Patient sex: F
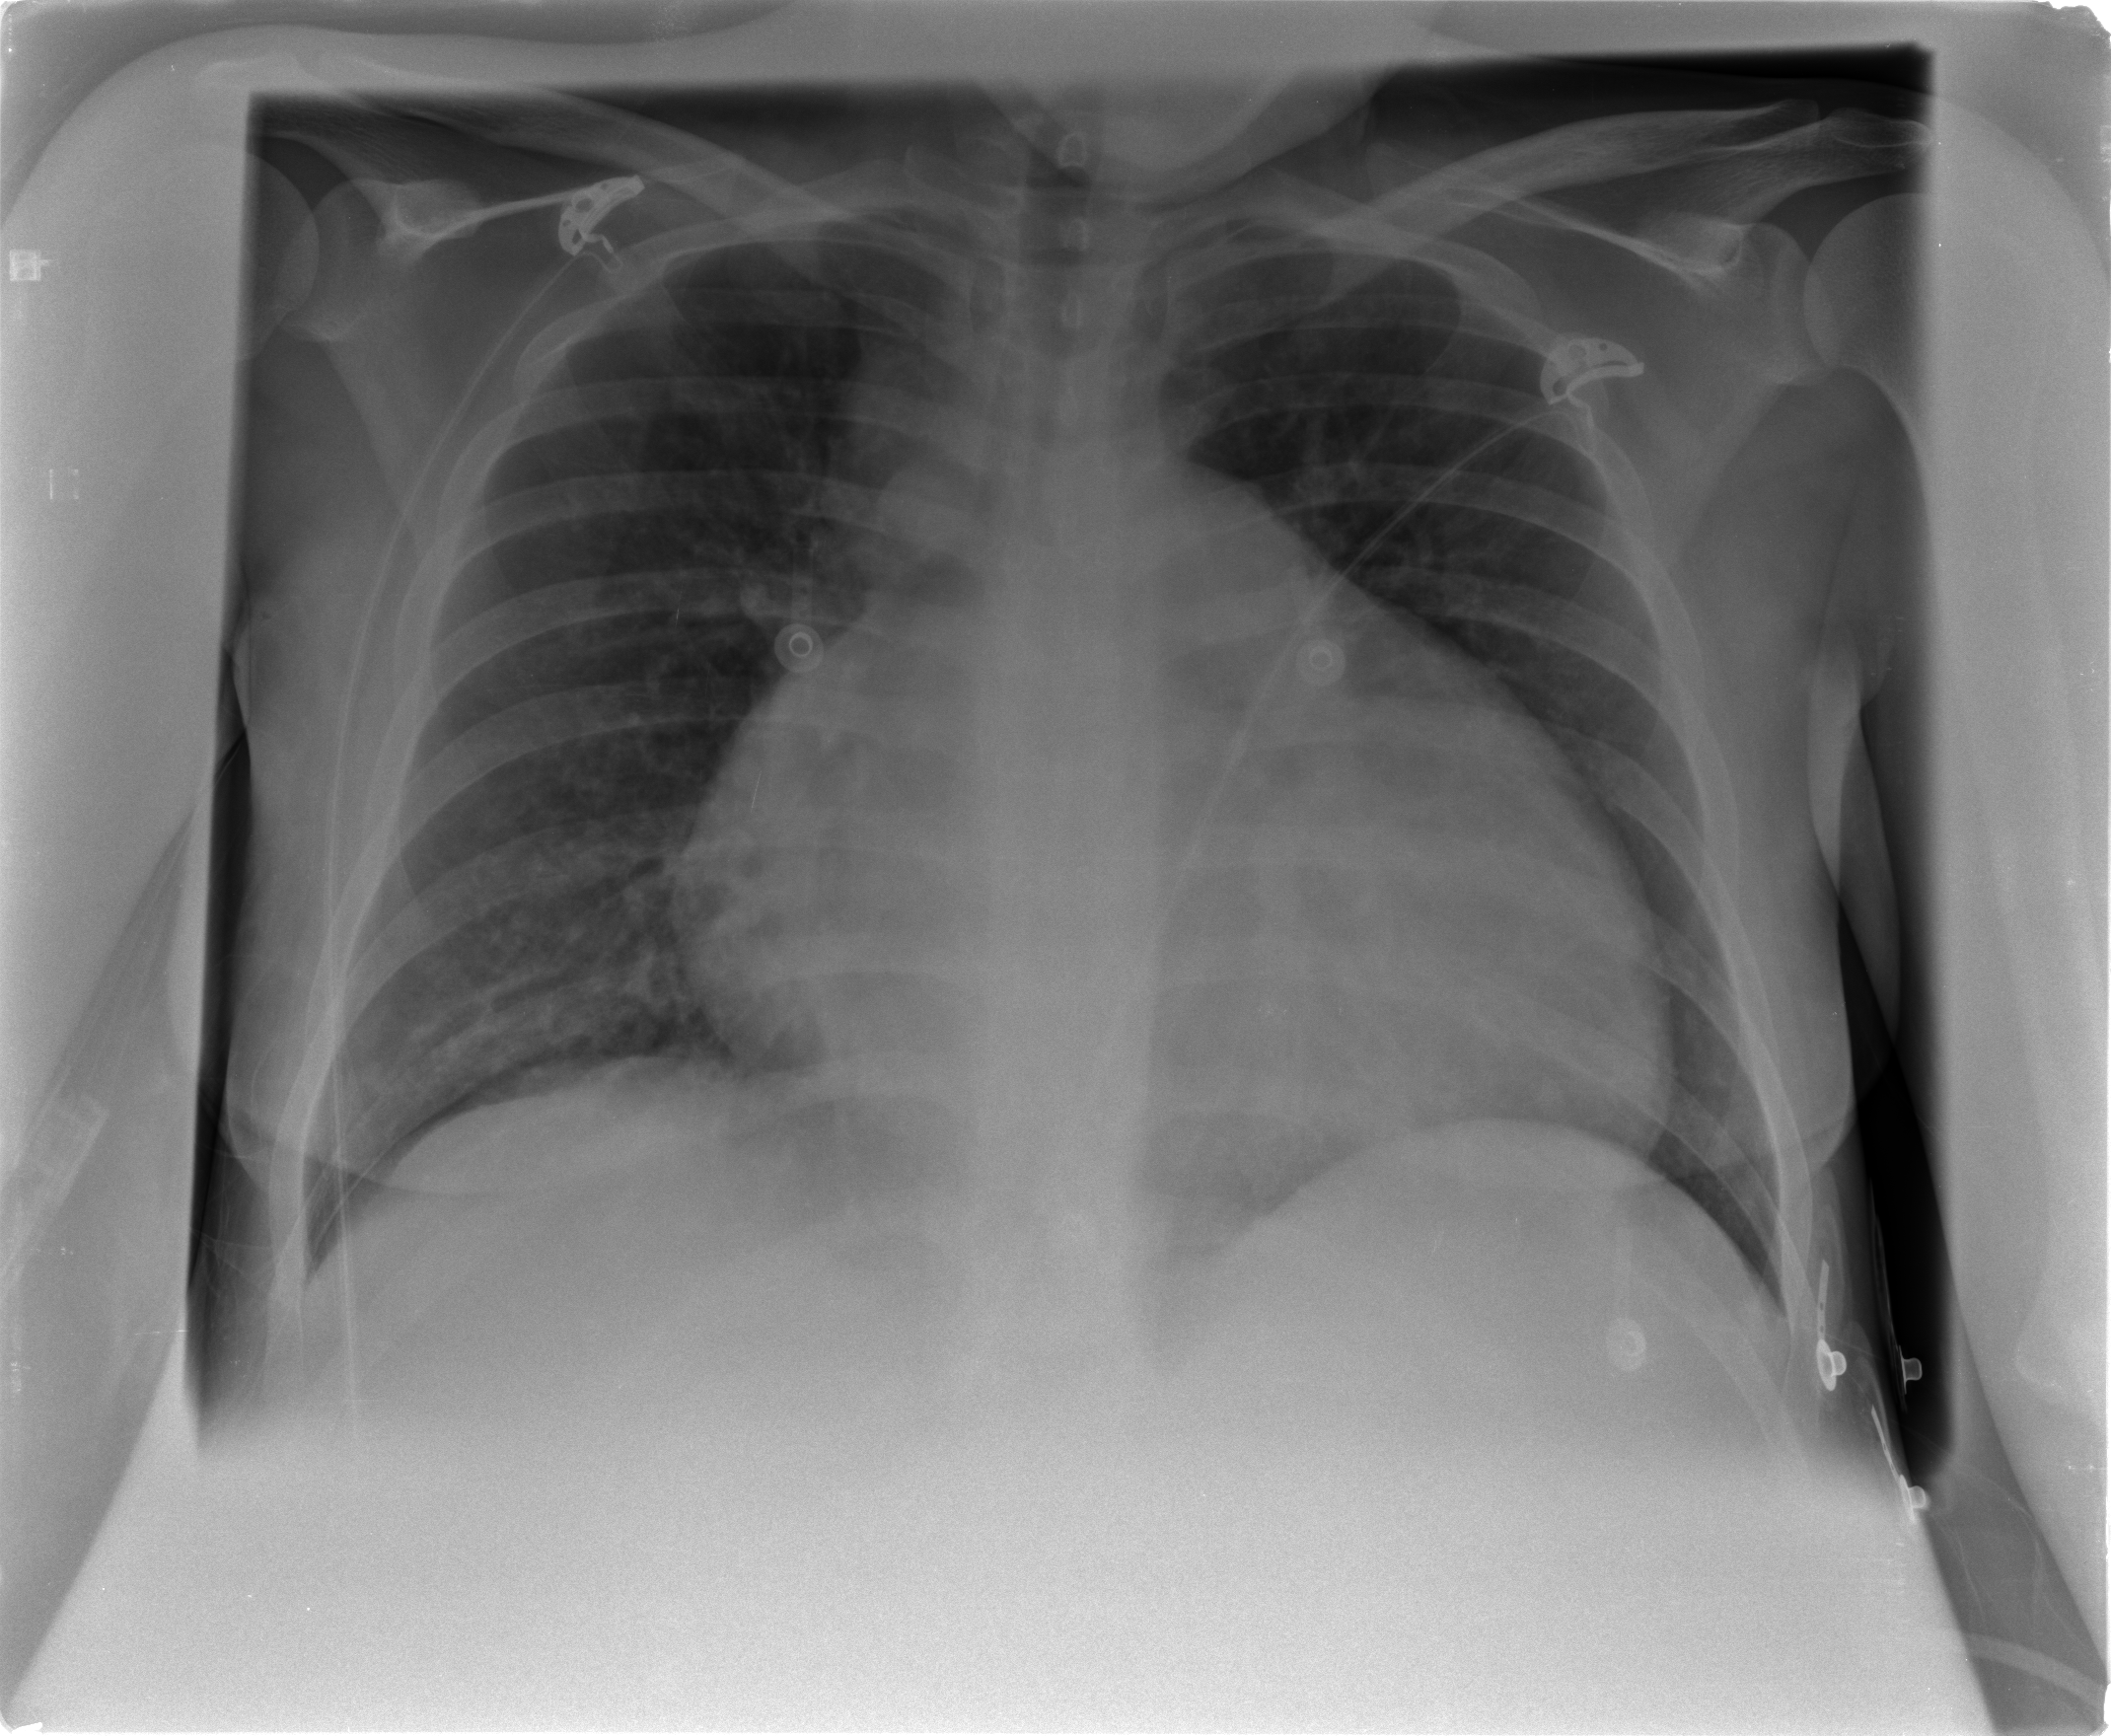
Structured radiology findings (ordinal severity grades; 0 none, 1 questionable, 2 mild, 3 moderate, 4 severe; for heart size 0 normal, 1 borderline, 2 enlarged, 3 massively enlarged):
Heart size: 3
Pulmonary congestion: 2
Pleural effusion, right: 0
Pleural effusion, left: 0
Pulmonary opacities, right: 0
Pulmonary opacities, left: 0
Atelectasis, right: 2
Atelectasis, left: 1